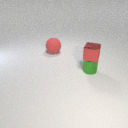
small green metal cylinder below small red metal cube